Here is the raw accelerometer signal from a rotor rig, plotted against time. Determine the machine's mechanical condition. Answer with exactly one of: normal, misalignment, unbalance, looseness.
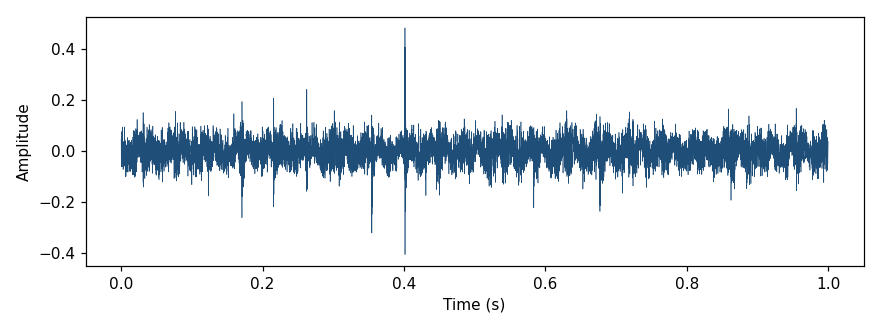
Answer: looseness